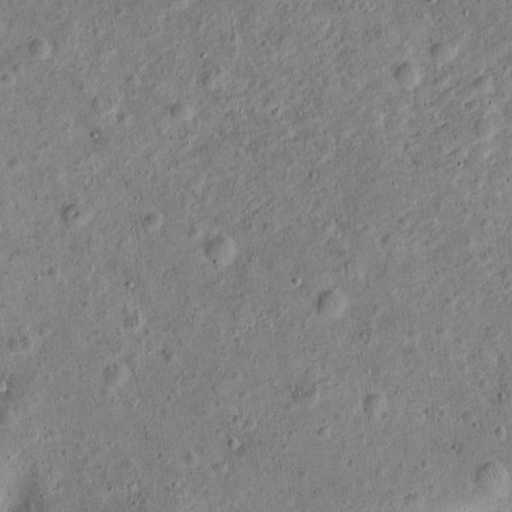
Objects detected: cone, cone